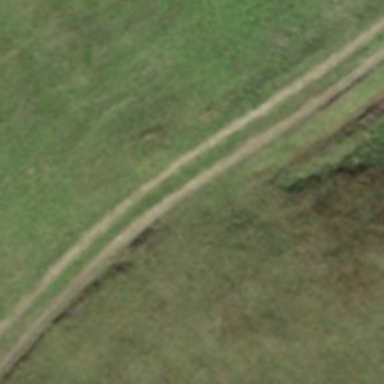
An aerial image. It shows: Track with grade5 tracktype.